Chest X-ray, PA view. Patient: 41 years old, sex F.
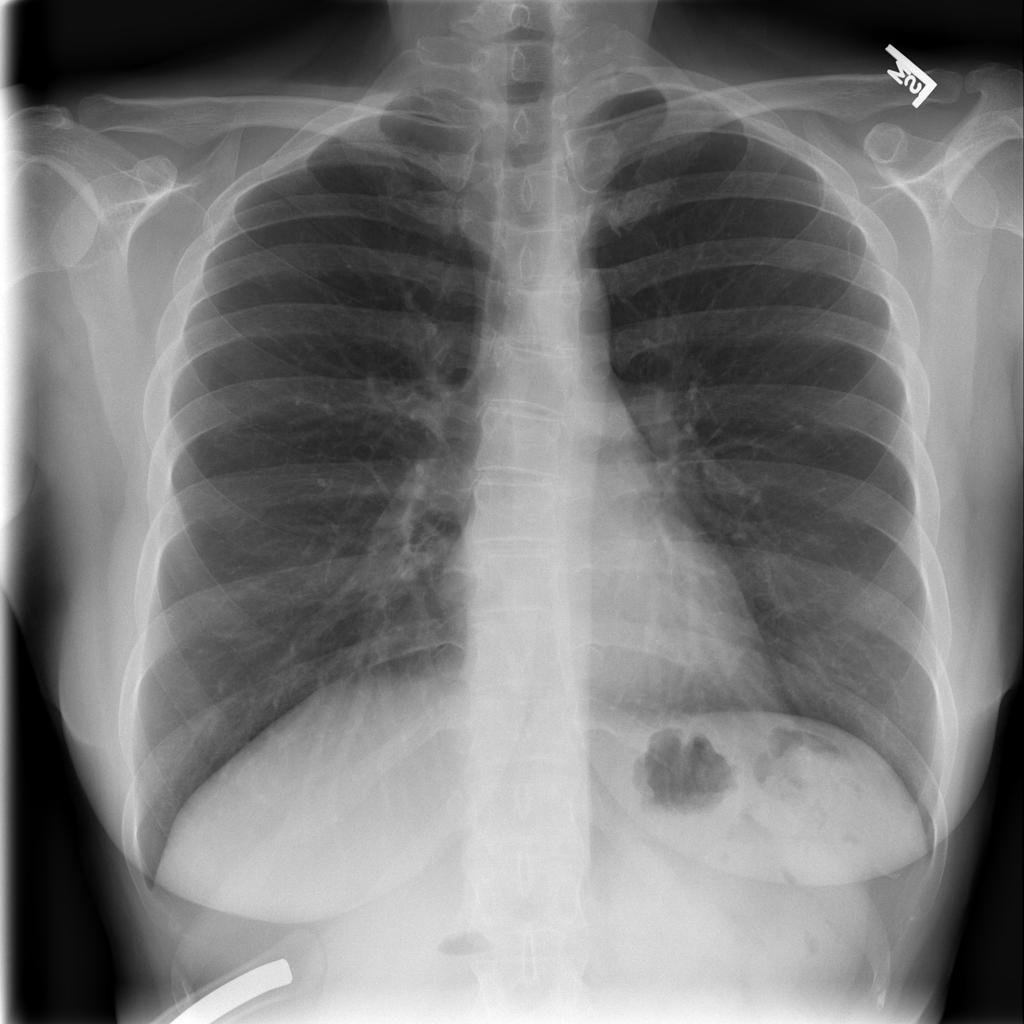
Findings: No Finding